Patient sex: M
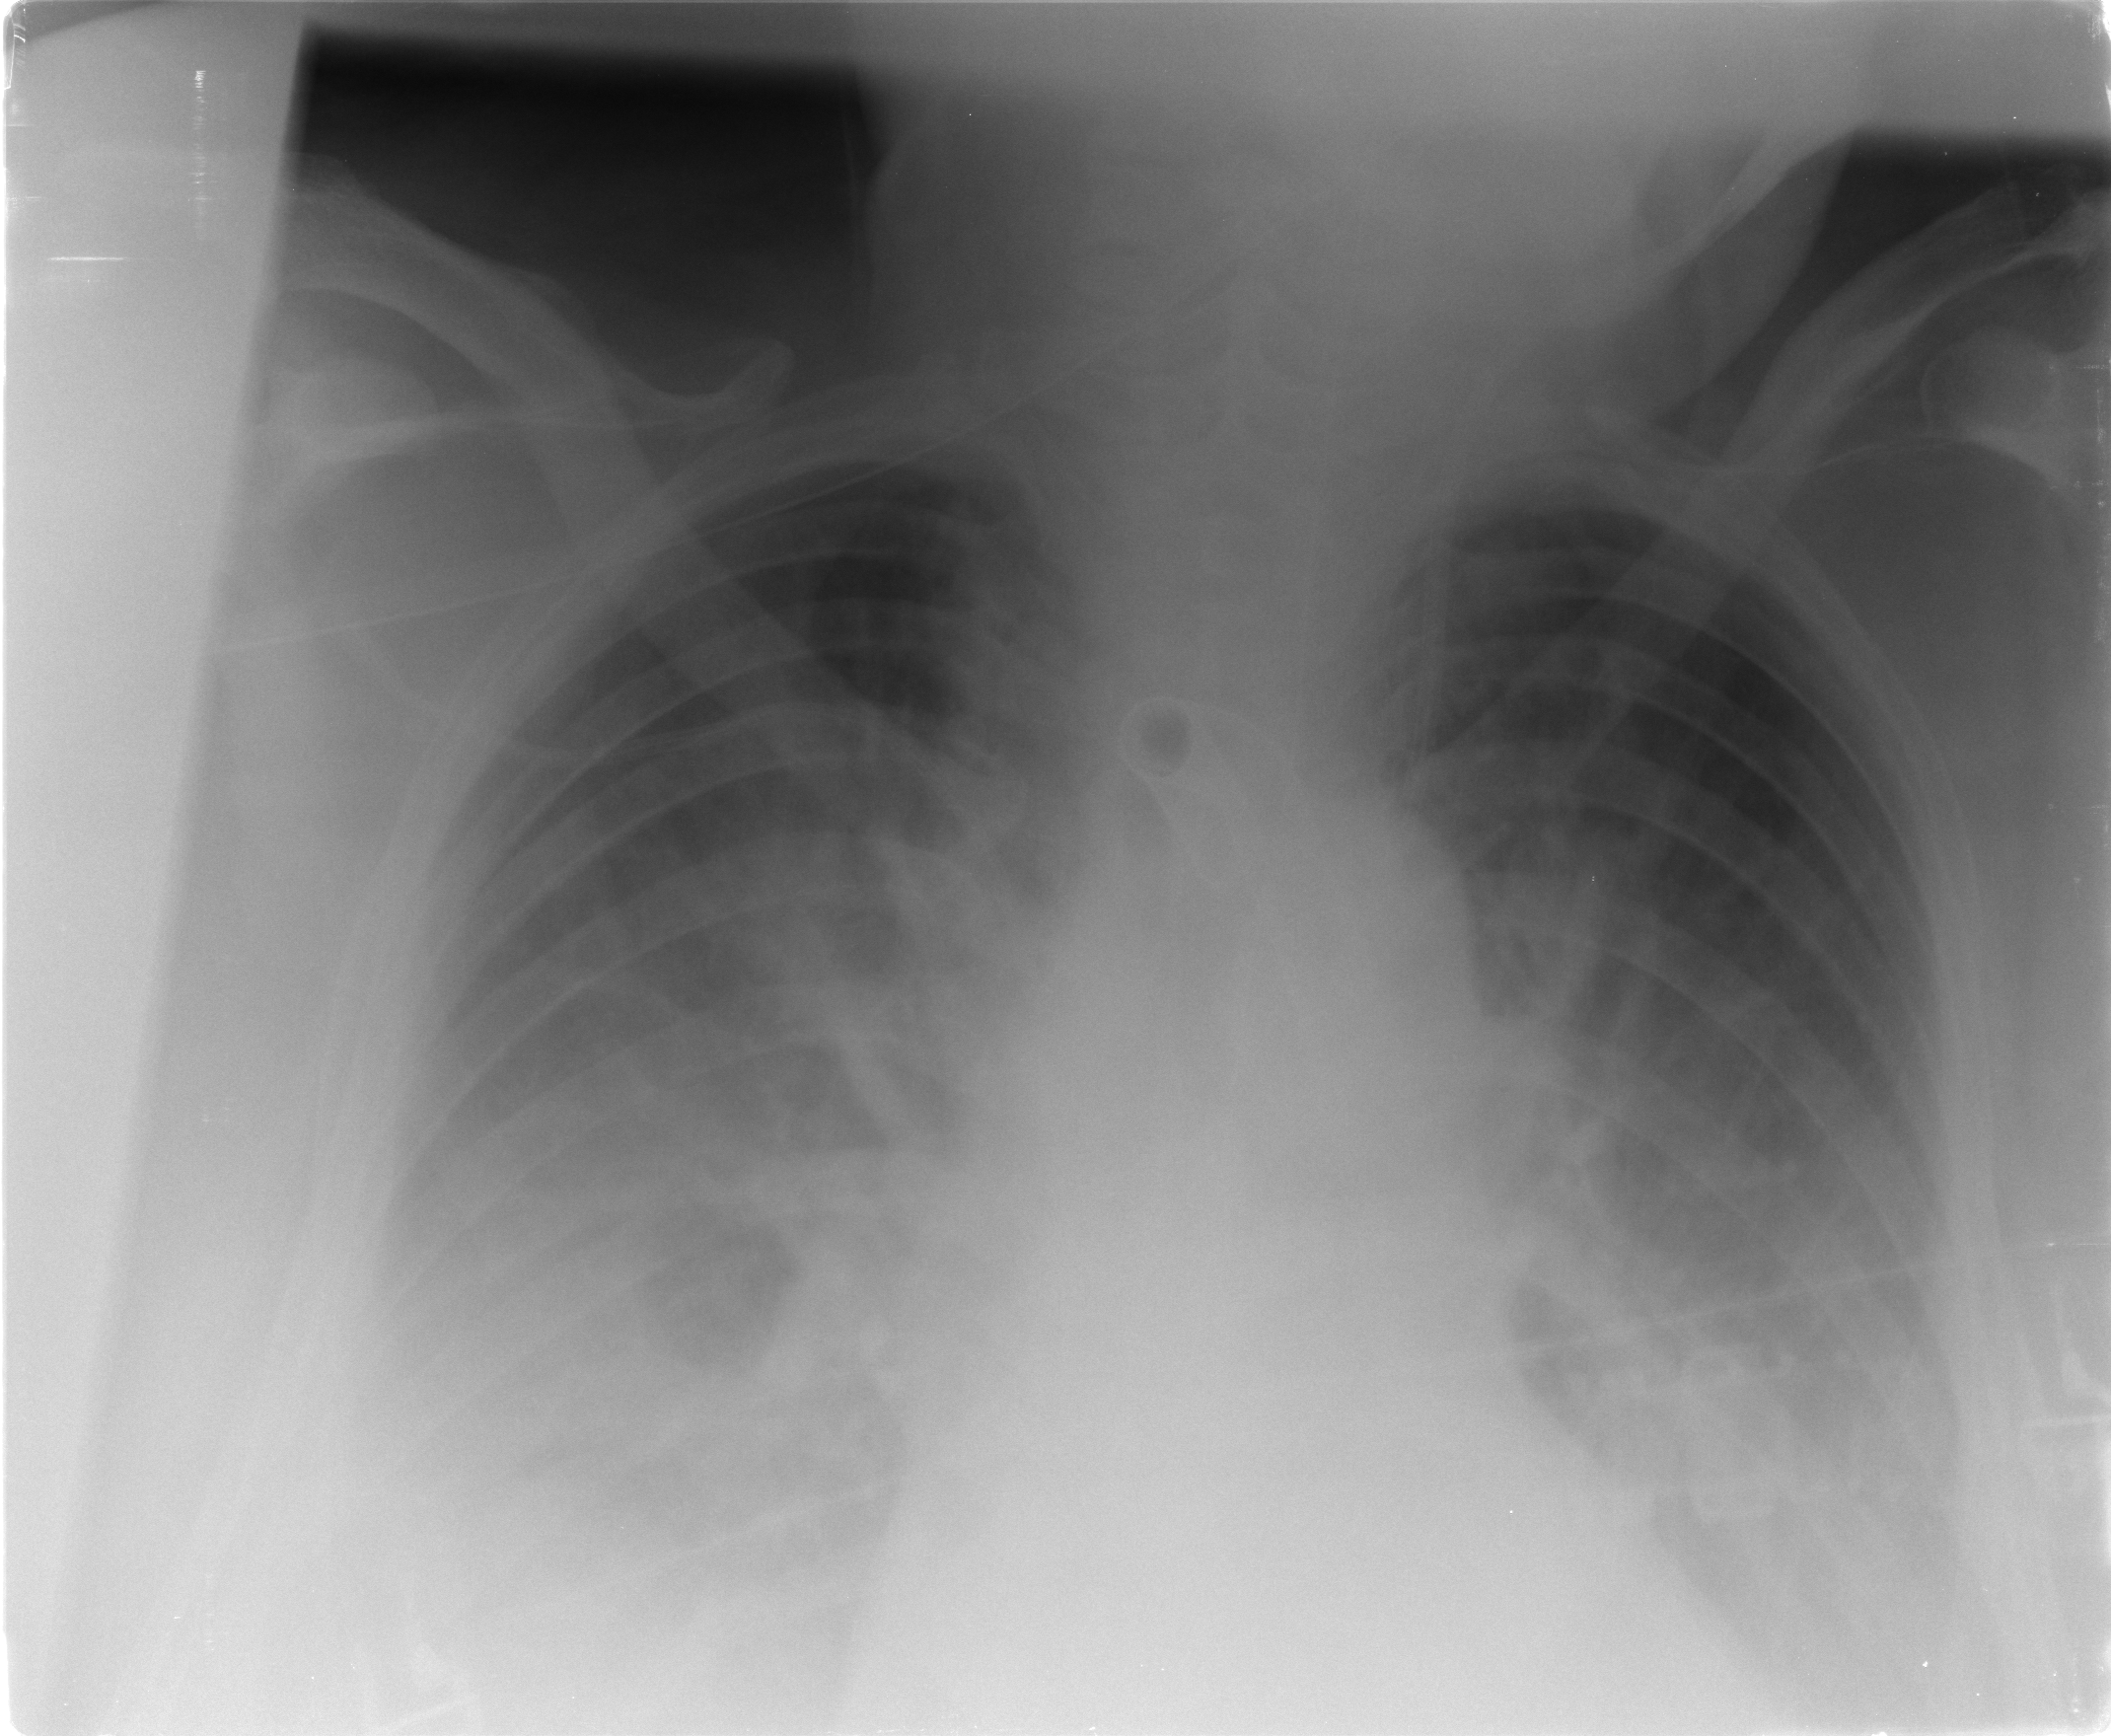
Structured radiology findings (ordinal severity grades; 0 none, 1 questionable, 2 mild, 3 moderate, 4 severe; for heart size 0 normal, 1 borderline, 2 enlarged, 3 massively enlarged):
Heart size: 2
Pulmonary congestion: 3
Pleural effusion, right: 3
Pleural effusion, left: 3
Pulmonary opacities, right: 2
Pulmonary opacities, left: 2
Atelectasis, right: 3
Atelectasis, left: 3